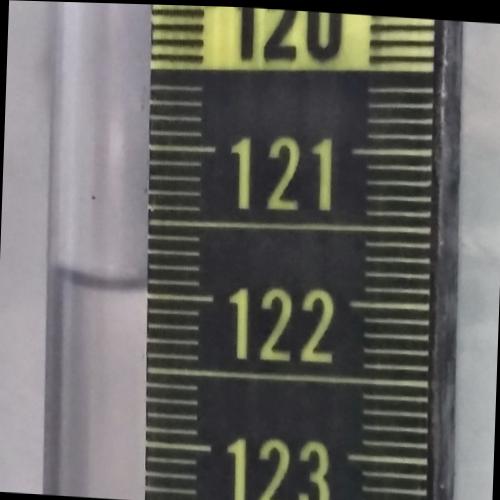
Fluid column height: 121.9 cm